Field crop: maize
Growth stage: 2
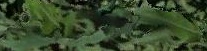
Species: maize